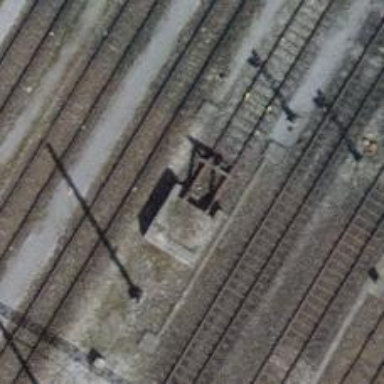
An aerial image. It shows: Single-track electrified railway siding with contact line for service.